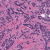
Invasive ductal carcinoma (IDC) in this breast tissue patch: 1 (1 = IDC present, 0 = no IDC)